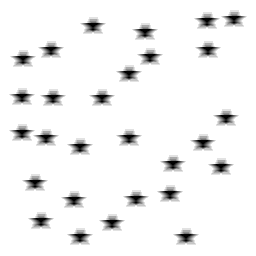
Squares: 0
Triangles: 0
Stars: 28
Total shapes: 28